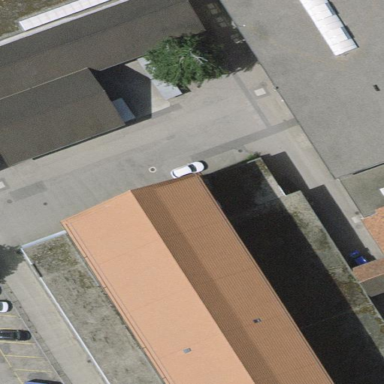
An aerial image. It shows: Industrial building.